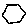
Label: hexagon